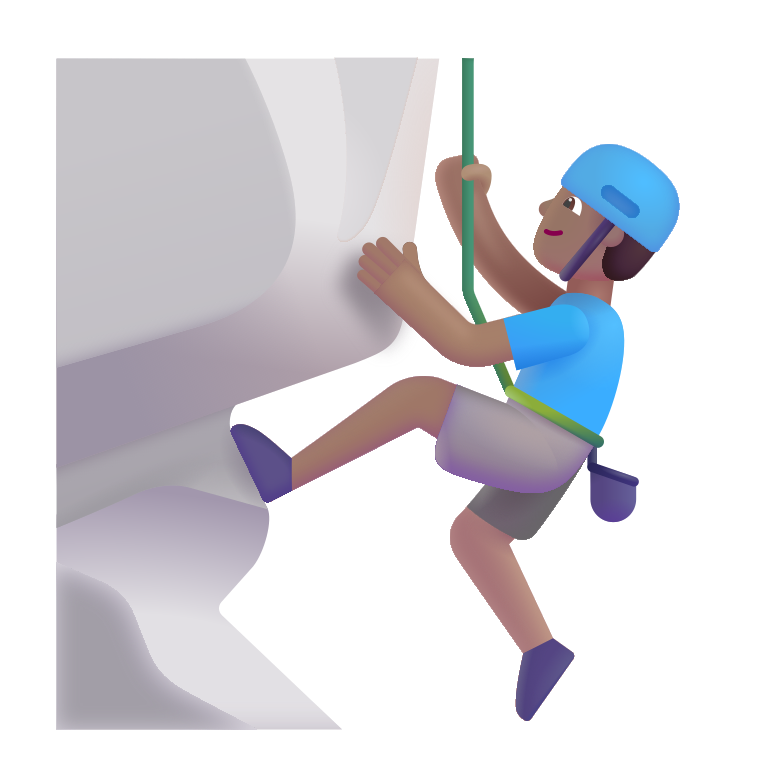
man climbing color